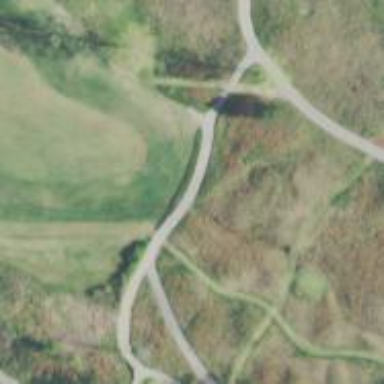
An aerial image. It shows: Service road designated as golf cart path.